Question: I used below code for Generate the Scatter Chart in my android application but problem is that in the graph scatter point circle's radius is very small, so it is difficult to see.
I don't know how to increase the radius of circle...
Application is create for Galaxy Tab
Please Help
'''
public class page_twenty extends Activity
{
public static final String TYPE = "type";
int[] colors = new int[] { Color.BLUE, Color.GREEN , Color.CYAN};
PointStyle[] styles = new PointStyle[] { PointStyle.CIRCLE, PointStyle.CIRCLE ,PointStyle.CIRCLE };
XYMultipleSeriesRenderer renderer = buildRenderer(colors, styles);
private GraphicalView mChartView;
LinearLayout chart;
String[] titles = new String[] { "", "", ""};
int length;
List<double[]> x = new ArrayList<double[]>();
List<double[]> x1 = new ArrayList<double[]>();
List<double[]> x2 = new ArrayList<double[]>();
List<double[]> values = new ArrayList<double[]>();
List<double[]> values1 = new ArrayList<double[]>();
List<double[]> values2 = new ArrayList<double[]>();
@Override
protected void onRestoreInstanceState(Bundle savedState)
{
super.onRestoreInstanceState(savedState);
renderer = buildRenderer(colors, styles);
}
@Override
protected void onSaveInstanceState(Bundle outState)
{
super.onSaveInstanceState(outState);
}
protected void onCreate(Bundle savedInstanceState)
{
// TODO Auto-generated method stub
super.onCreate(savedInstanceState);
setContentView(R.layout.twenty);
chart = (LinearLayout) findViewById(R.id.chart);
int count = 4;
length = titles.length;
Random r = new Random();
for (int i = 0; i < length; i++)
{
double[] xValues = new double[count];
double[] yValues = new double[count];
double[] xValues1 = new double[count];
double[] yValues1 = new double[count];
double[] xValues2 = new double[count];
double[] yValues2 = new double[count];
for (int k = 0; k < count; k++)
{
//xValues[k] = k + r.nextInt() % 10;
//yValues[k] = k * 2 + r.nextInt() % 10;
xValues[0] = 6;
yValues[0] = 65;
xValues[1] = 19;
yValues[1] = 70;
xValues[2] = 31;
yValues[2] = 80;
xValues[3] = 43;
yValues[3] = 90;
xValues1[0] = 6;
yValues1[0] = 60;
xValues1[1] = 19;
yValues1[1] = 65;
xValues1[2] = 31;
yValues1[2] = 60;
xValues1[3] = 43;
yValues1[3] = 70;
xValues2[0] = 6;
yValues2[0] = 62;
xValues2[1] = 19;
yValues2[1] = 67.5;
xValues2[2] = 31;
yValues2[2] = 70;
xValues2[3] = 43;
yValues2[3] = 85;
}
x.add(xValues);
values.add(yValues);
x1.add(xValues1);
values1.add(yValues1);
x2.add(xValues2);
values2.add(yValues2);
}
setChartSettings(renderer, "", "", "", 0, 50, 60, 92, Color.GRAY,Color.LTGRAY);
renderer.setXLabels(0);
renderer.setYLabels(10);
length = renderer.getSeriesRendererCount();
for (int i = 0; i < length; i++)
{
((XYSeriesRenderer) renderer.getSeriesRendererAt(i)).setFillPoints(true);
}
if (mChartView != null)
{
mChartView.repaint();
}
}
protected void setChartSettings(XYMultipleSeriesRenderer renderer, String title, String xTitle,
String yTitle, double xMin, double xMax, double yMin, double yMax, int axesColor,
int labelsColor)
{
renderer.setChartTitle(title);
renderer.setXTitle(xTitle);
renderer.setYTitle(yTitle);
renderer.setXAxisMin(xMin);
renderer.setXAxisMax(xMax);
renderer.setYAxisMin(yMin);
renderer.setYAxisMax(yMax);
renderer.setAxesColor(axesColor);
renderer.setLabelsColor(labelsColor);
renderer.setShowLegend(false);
renderer.setLabelsTextSize(15);
}
protected XYMultipleSeriesRenderer buildRenderer(int[] colors, PointStyle[] styles)
{
XYMultipleSeriesRenderer renderer = new XYMultipleSeriesRenderer();
int length = colors.length;
for (int i = 0; i < length; i++)
{
XYSeriesRenderer r = new XYSeriesRenderer();
r.setColor(colors[i]);
r.setPointStyle(styles[i]);
renderer.addSeriesRenderer(r);
}
return renderer;
}
protected XYMultipleSeriesDataset buildDataset(String[] titles, List<double[]> xValues,List<double[]> yValues,
List<double[]> xValues1,List<double[]> yValues1, List<double[]> xValues2,List<double[]> yValues2)
{
XYMultipleSeriesDataset dataset = new XYMultipleSeriesDataset();
int length = titles.length;
for (int i = 0; i < length; i++)
{
//XYSeries series = new XYSeries(titles[i]);
XYSeries series = new XYSeries(titles[i]);
double[] xV;
double[] yV;
if (i==0)
{
xV = xValues.get(i);
yV = yValues.get(i);
}
else if (i == 1)
{
xV = xValues1.get(i);
yV = yValues1.get(i);
}
else
{
xV = xValues2.get(i);
yV = yValues2.get(i);
}
int seriesLength = xV.length;
for (int k = 0; k < seriesLength; k++)
{
//series.add(xV[k], yV[k]);
series.add(xV[k], yV[k]);
//series.add(xV1[k], yV1[k]);
// series.add(xV2[k], yV2[k]);
}
dataset.addSeries(series);
}
return dataset;
}
@Override
protected void onResume()
{
super.onResume();
if (mChartView == null)
{
mChartView = ChartFactory.getScatterChartView(this, buildDataset(titles, x, values,x1, values1,x2, values2), renderer);
//mChartView = ChartFactory.getRangeBarChartView(this, buildDataset(titles, x, values,x1, values1,x2, values2), renderer,Type.DEFAULT);
chart.addView(mChartView, new LayoutParams(LayoutParams.FILL_PARENT, LayoutParams.FILL_PARENT));
}
else
{
mChartView.repaint();
}
}
private void setSeriesEnabled(boolean enabled)
{
}
}
'''

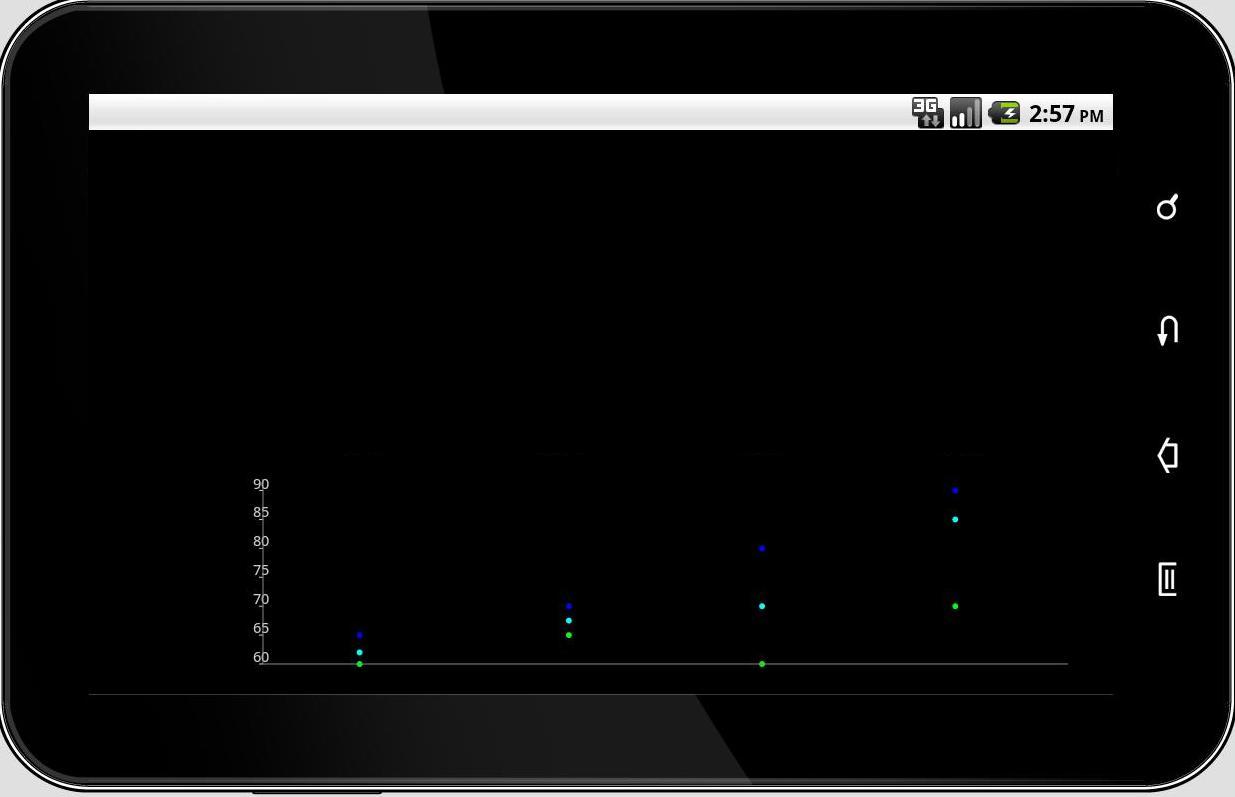
Answer: It worth mentioning you are using AChartEngine for drawing charts.
Just call 'renderer.setPointSize()' somewhere.